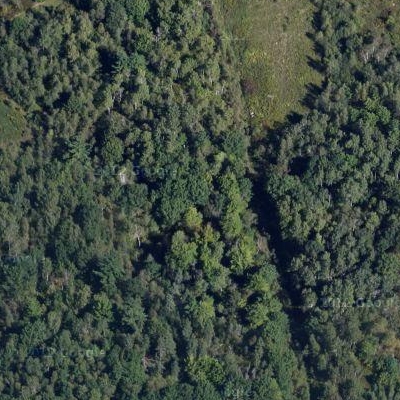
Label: eForest